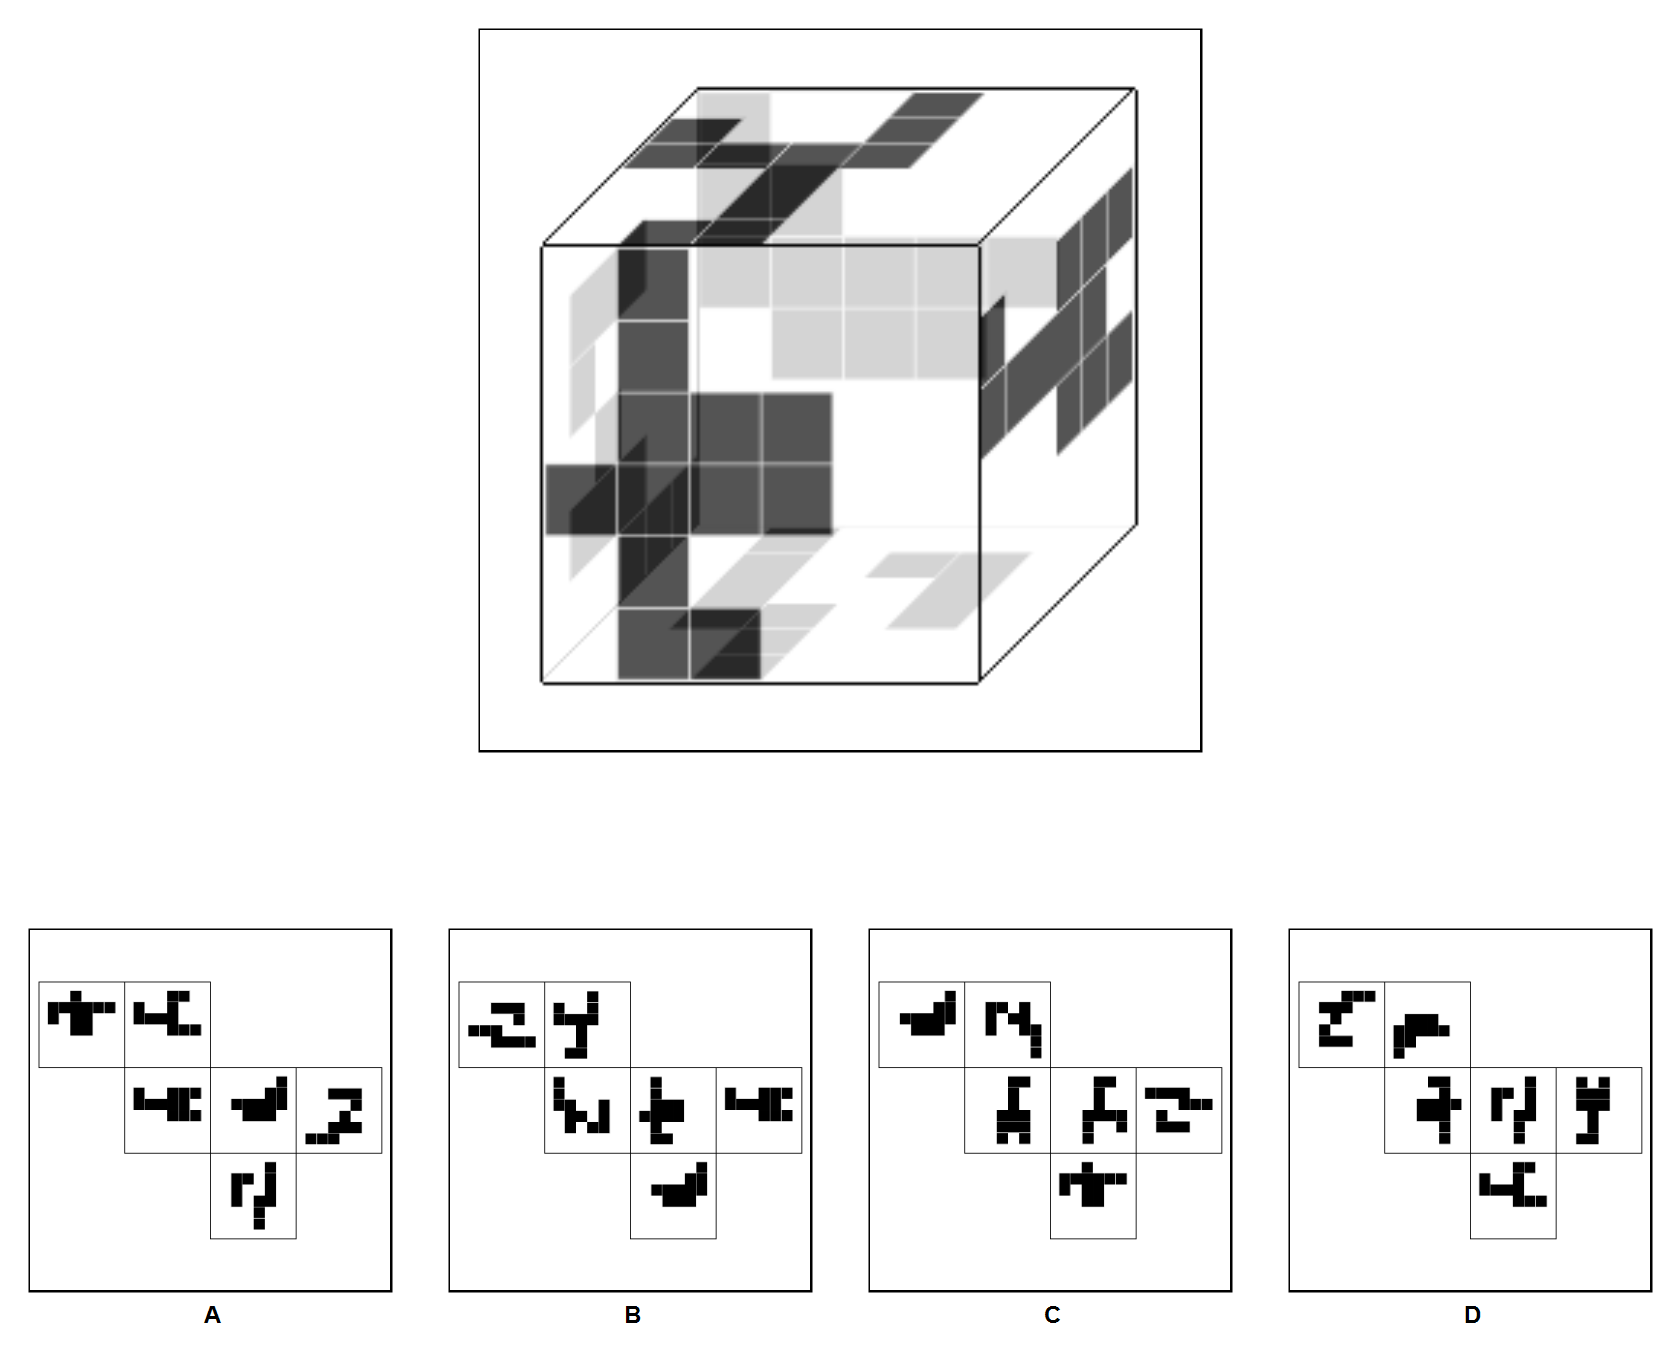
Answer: A